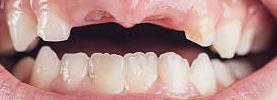
Condition: hypodontia